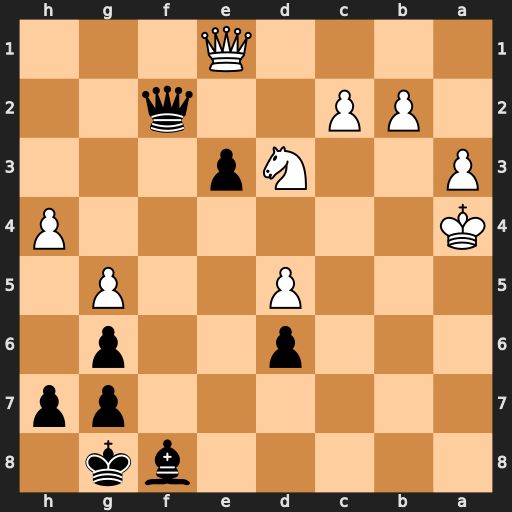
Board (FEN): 5bk1/6pp/3p2p1/3P2P1/K6P/P2Np3/1PP2q2/4Q3
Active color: b
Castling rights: -
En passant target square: -
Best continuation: Qxc2+ b3 Qxd3